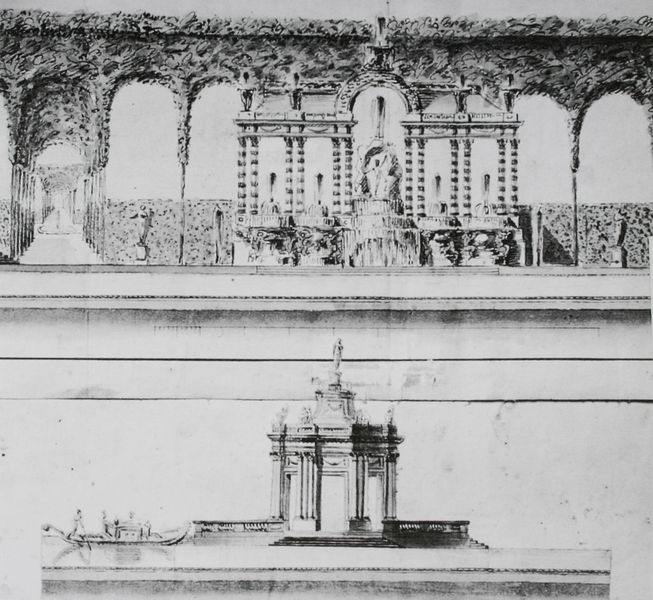
Titel: Entwurf zum Großen Bassin mit Inselpavillon im Garten von Schloß Solitude - Ausschnitt aus der Aufriss- und Querschnittzeichnung
Künstler: Reinhard Ferdinand Heinrich Fischer
Schlagwörter: baum, wasser, weiß, fluss, menschen, ufer, marmor, pfeiler, schwarz, skizze, säule, säulen, tür, zeichnung, anlage, park, weg, architektur, sockel, natur, kanal, figur, pflanzen, krone, boot, brunnen, garten, skulptur, statue, schiff, modell, bogen, fassade, perspektive, venedig, mauer, allee, hecke, klein, pilaster, treppe, durchgang, geländer, podest, tor, galerie, foto, bögen, eingang, gang, arkade, loggia, druck, stich, bleistift, entwurf, arkaden, portal, kapelle, beet, plan, tempel, pavillon, laubengang, laube, kolonade, bogengänge, gondel, seriendruck, vorn, skkulptur, wassee